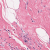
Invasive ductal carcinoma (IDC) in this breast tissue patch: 0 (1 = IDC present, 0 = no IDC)